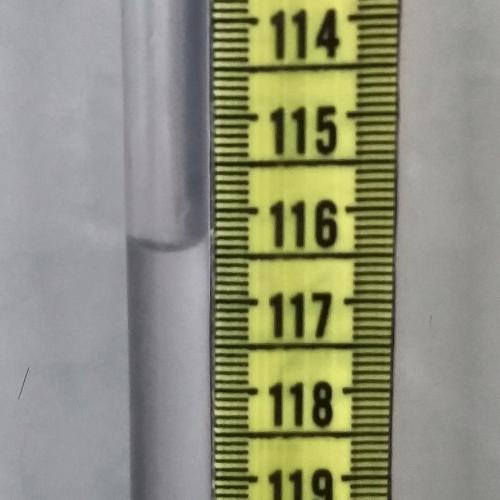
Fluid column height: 116.4 cm